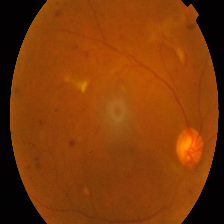
Diabetic retinopathy grade: Proliferative DR